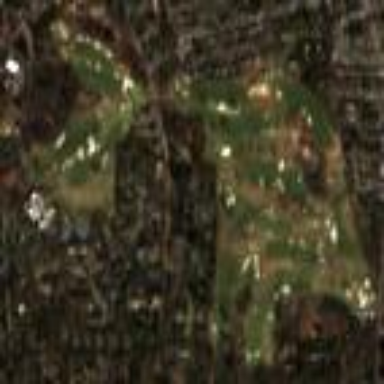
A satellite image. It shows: Golf course surrounded by greenery.